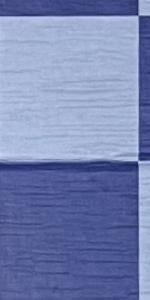
Label: Empty